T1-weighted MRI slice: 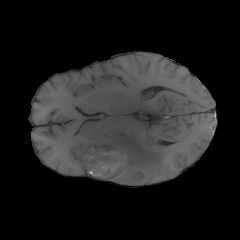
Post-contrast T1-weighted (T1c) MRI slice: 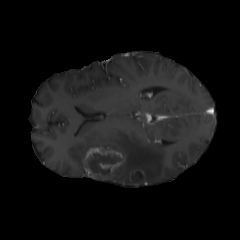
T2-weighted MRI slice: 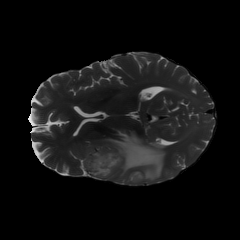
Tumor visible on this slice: yes